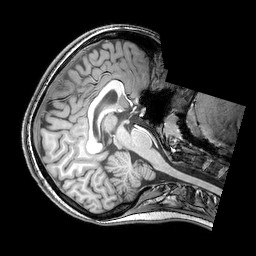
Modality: T1w
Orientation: axial